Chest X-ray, PA view. Patient: 16 years old, sex F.
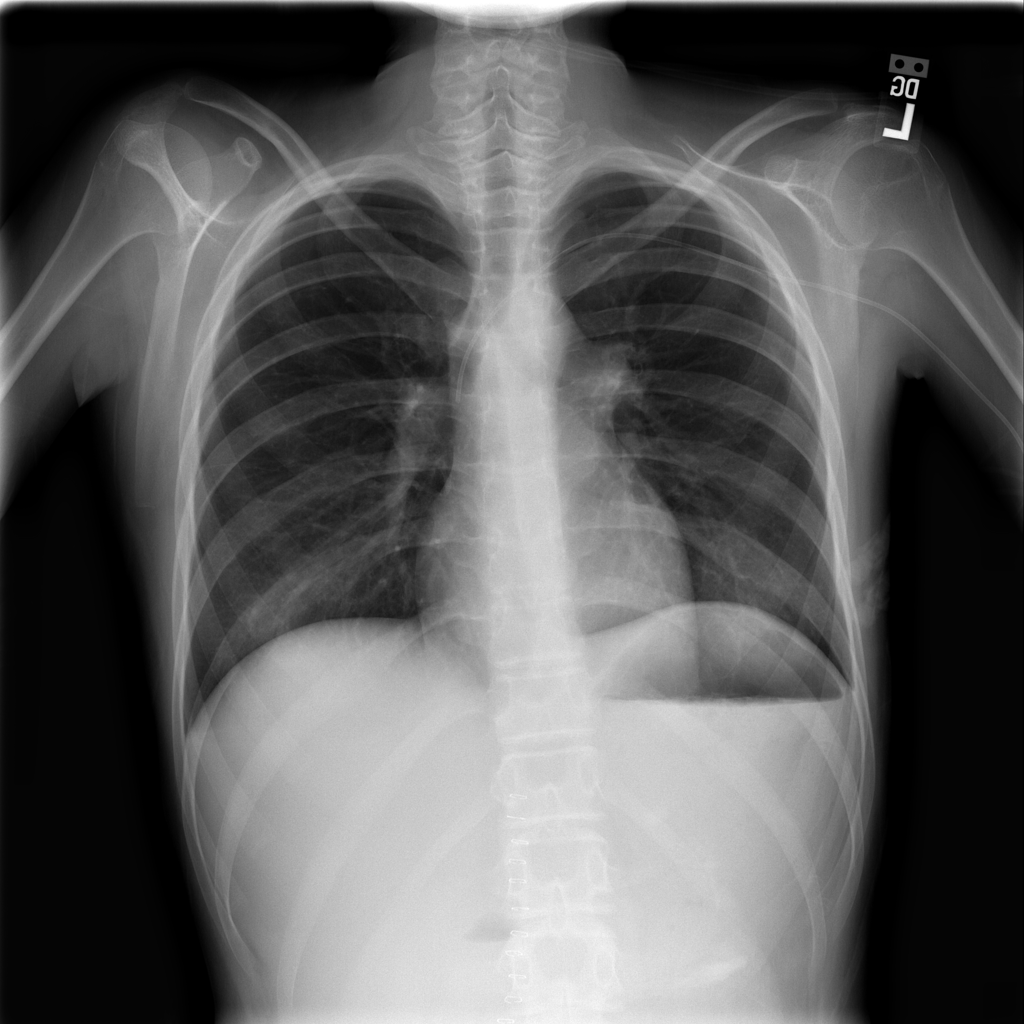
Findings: Infiltration